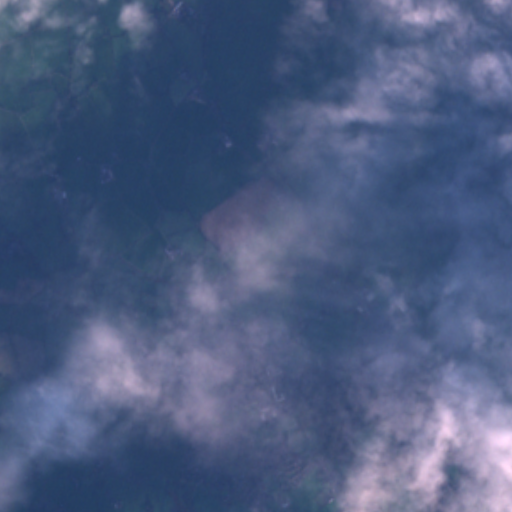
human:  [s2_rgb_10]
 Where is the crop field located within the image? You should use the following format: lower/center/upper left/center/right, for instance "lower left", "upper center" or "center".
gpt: The crop field is located in the lower left of the image.
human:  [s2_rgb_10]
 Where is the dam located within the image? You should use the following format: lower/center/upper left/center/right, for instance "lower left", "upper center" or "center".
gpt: The dam is located in the lower center of the image.
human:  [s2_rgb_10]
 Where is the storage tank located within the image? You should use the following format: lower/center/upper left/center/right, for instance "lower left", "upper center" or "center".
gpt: The storage tank is located in the center left of the image.
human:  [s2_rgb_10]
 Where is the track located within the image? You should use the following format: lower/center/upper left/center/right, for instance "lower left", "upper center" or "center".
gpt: There is no track in the image.